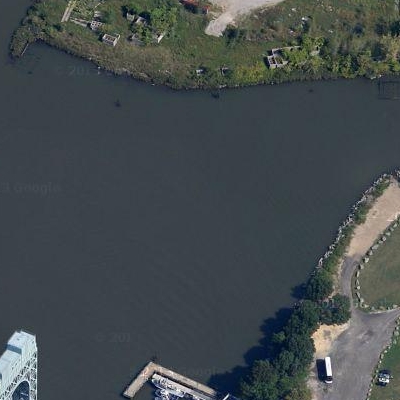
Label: dRiverLake